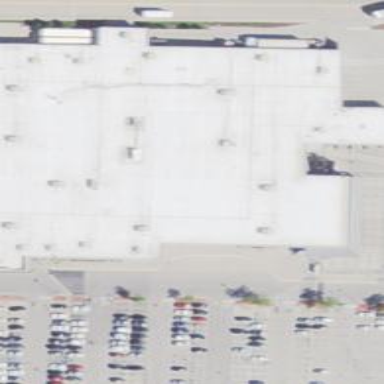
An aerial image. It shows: Retail building that houses department store.